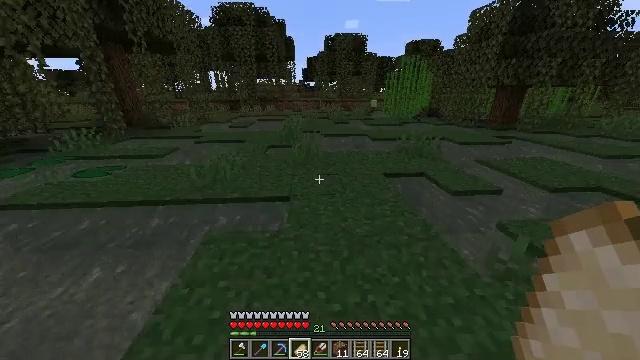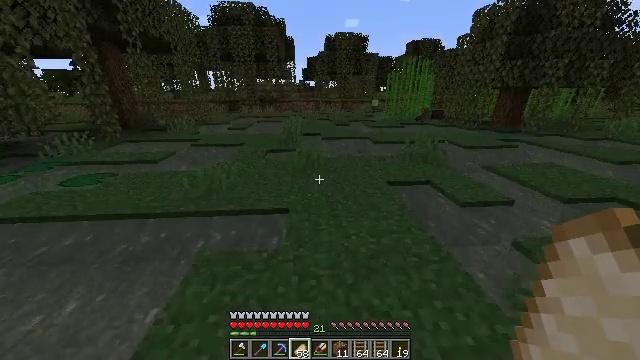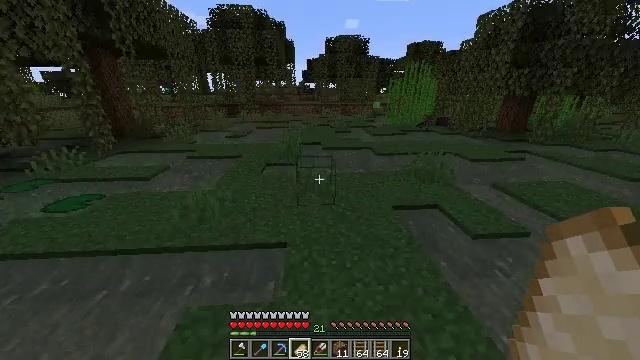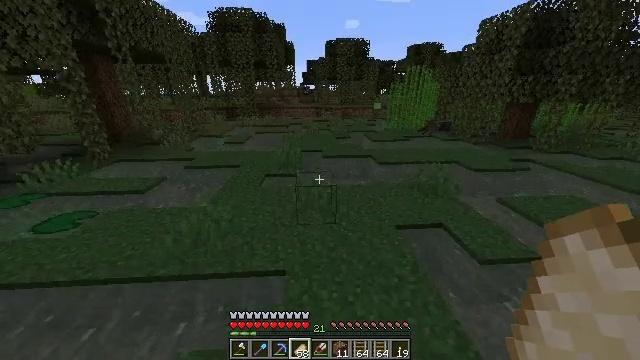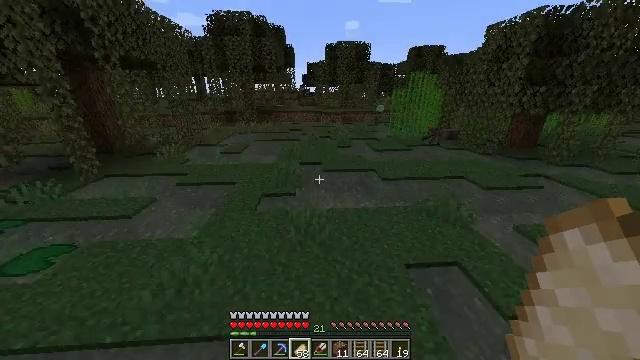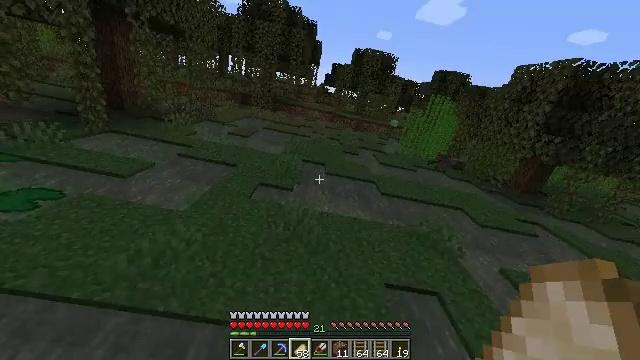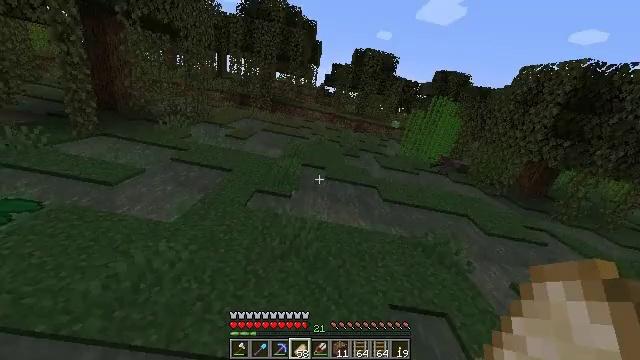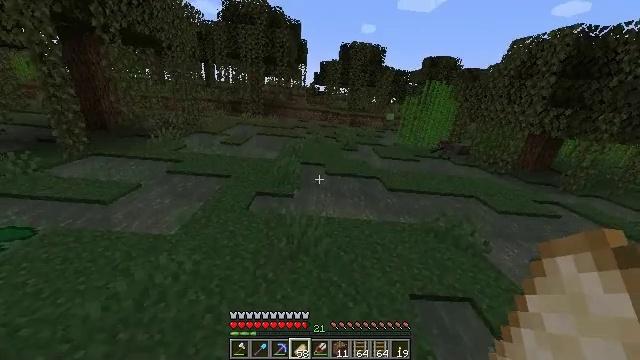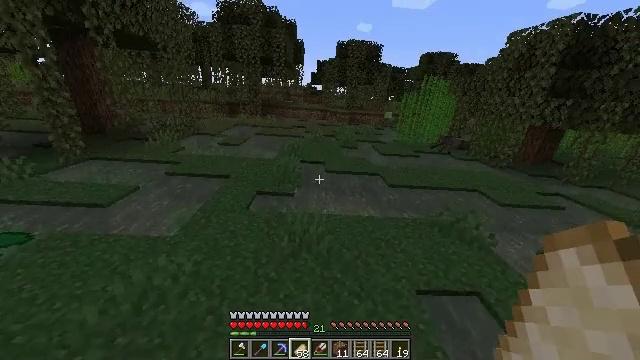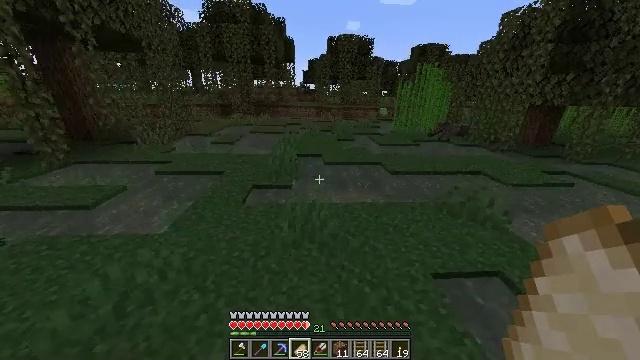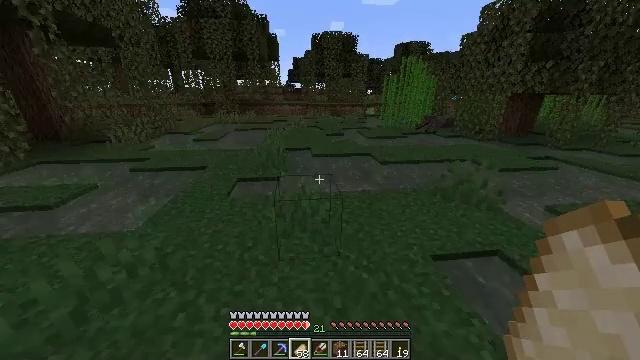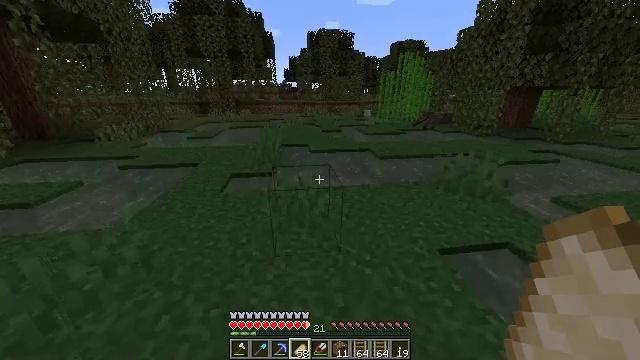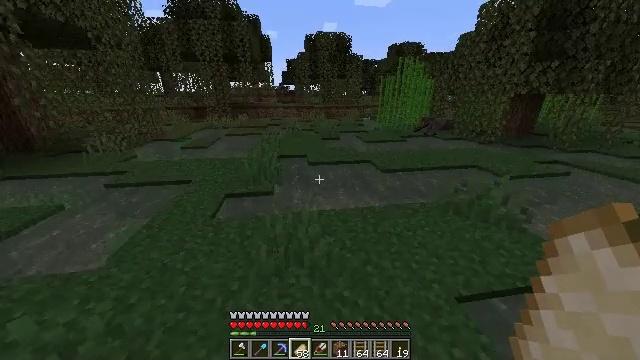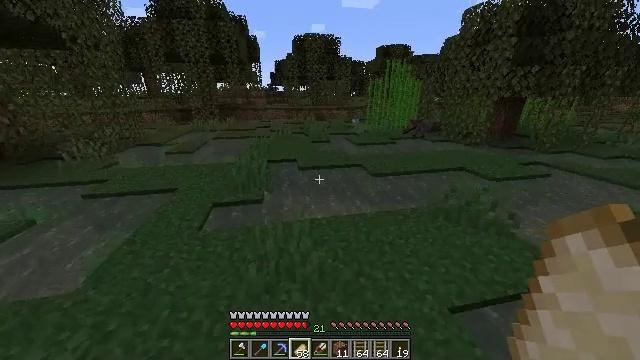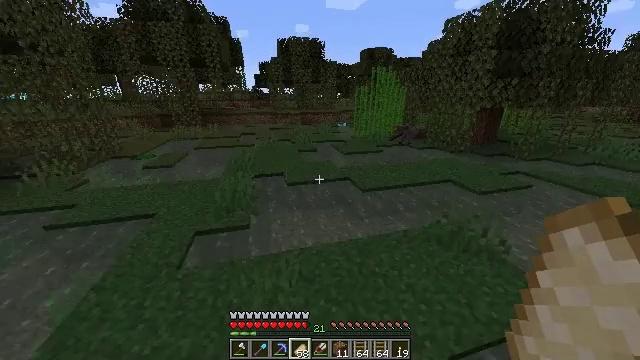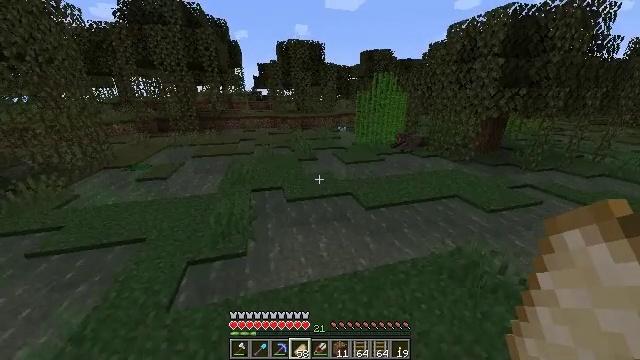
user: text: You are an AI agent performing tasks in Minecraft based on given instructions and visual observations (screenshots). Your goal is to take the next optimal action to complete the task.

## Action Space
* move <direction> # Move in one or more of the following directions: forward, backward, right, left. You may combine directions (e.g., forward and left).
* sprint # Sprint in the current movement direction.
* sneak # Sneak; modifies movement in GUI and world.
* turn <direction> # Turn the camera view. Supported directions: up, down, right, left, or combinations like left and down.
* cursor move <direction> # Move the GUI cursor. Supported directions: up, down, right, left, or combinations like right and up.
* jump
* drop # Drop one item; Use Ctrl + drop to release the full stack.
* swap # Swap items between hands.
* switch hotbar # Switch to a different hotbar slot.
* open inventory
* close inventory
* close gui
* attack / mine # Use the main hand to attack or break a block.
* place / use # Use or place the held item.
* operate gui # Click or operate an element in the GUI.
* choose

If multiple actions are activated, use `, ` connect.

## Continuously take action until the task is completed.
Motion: motion action
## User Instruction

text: Hunt mobs.
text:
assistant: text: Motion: move forward, sprint, jump
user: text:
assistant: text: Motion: move forward, sprint, jump
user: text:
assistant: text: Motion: move forward, sprint, jump
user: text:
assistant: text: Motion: move forward, jump
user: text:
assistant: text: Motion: move forward, jump
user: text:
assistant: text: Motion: move forward, jump
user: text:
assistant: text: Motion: move forward, sprint, jump
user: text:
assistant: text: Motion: move forward, sprint, jump
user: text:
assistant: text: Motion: move forward, sprint, jump
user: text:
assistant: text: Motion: move forward, turn right, jump
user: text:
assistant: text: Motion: move forward, jump
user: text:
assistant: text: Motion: move forward, jump
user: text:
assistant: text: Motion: move forward, sprint, turn right, jump
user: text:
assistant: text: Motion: move forward, sprint, turn right, jump
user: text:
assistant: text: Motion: move forward, sprint, jump
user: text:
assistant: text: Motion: move forward, jump
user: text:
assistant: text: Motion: move forward, jump
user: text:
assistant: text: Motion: move forward, jump
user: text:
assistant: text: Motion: move forward, jump
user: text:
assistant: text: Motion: move forward, sprint, jump
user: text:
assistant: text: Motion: move forward, sprint, jump
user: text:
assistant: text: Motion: move forward, sprint, jump
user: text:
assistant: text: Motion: move forward, jump
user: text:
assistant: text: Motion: move forward, jump
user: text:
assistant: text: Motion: move forward, jump
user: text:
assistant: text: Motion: move forward, jump
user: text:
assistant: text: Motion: move forward, jump
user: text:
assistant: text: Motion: move forward, sprint, jump
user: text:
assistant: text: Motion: move forward, sprint, jump
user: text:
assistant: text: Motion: move forward, sprint, jump